Field crop: tomato
Growth stage: 2
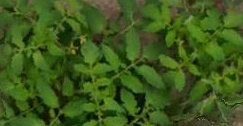
Species: tomato